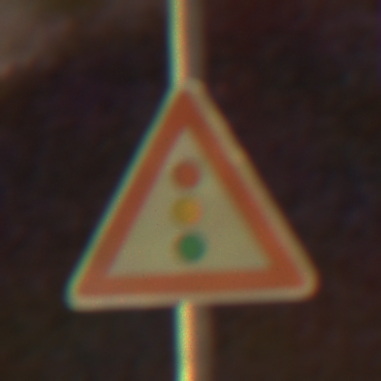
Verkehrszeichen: Lichtzeichenanlage
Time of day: Night
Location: Outdoor (Suburban)
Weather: Clear
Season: NotSpecified
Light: Artificial